Question: I have two overlapping shapes in my C# app, defined by 'Point' arrays. I need to find the points that define the shape where these two overlap. In this image, I know the red and green points, but I need the yellow points.

Here is some dummy code that might help:
'''
Point[] GetIntersection(Point[] red, Point[] green)
{
Point[] yellow = ?!?;
return yellow;
}
'''
There are certainly ways you could do this assuming nice easy rectangles. In practice, I need to be able to handle polygons and maybe even circles (although I can live without circles).
Any ideas? I'm hoping there is a nifty GDI+ function that will just spit this out.
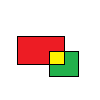
Answer: It sounds like the <URL> method does what you want.